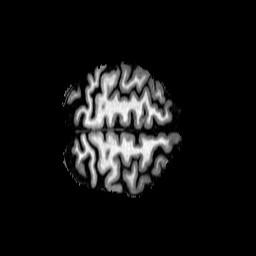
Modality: T1w
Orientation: axial
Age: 29
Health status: healthy
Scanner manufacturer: philips
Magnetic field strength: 3 T
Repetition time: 0.007833 s
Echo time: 0.003604 s